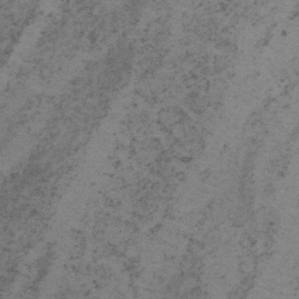
Label: frost